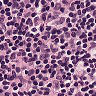
Metastatic tissue present: no